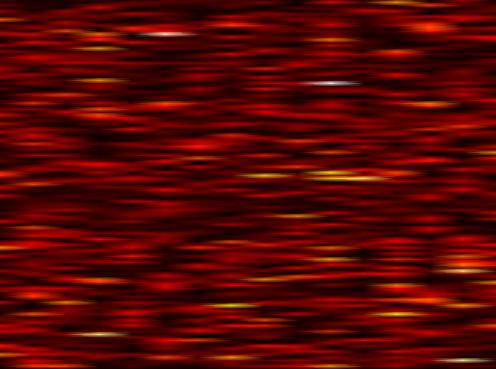
Label: OFDM